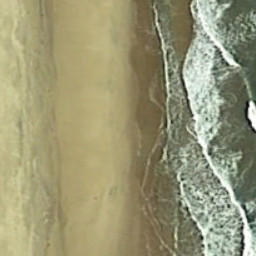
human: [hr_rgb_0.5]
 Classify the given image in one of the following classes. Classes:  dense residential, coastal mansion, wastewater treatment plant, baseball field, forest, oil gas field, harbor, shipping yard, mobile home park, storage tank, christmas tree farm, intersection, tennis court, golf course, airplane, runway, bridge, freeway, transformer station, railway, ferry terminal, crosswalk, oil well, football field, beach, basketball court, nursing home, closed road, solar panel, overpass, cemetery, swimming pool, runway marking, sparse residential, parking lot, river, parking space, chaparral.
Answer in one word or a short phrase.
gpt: beach